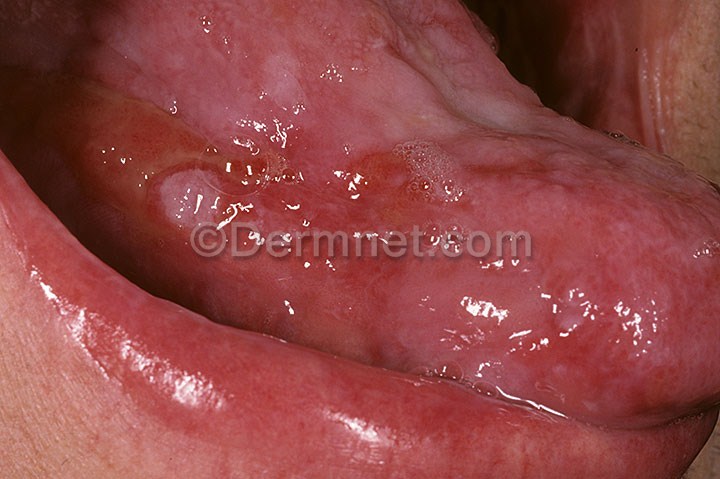
Disease: Psoriasis pictures Lichen Planus and related diseases